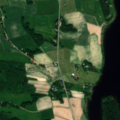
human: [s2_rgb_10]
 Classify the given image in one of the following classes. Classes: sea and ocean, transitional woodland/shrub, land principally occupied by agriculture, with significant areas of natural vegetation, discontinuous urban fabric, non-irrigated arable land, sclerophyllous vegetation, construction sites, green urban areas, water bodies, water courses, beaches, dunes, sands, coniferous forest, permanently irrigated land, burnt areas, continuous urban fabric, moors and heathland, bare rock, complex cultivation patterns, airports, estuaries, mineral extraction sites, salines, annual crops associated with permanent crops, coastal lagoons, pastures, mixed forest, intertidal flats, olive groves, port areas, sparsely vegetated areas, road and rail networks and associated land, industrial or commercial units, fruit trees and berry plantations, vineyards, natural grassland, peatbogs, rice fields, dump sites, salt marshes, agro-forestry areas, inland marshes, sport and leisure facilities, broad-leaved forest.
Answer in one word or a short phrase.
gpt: non-irrigated arable land, land principally occupied by agriculture, with significant areas of natural vegetation, broad-leaved forest, coniferous forest, transitional woodland/shrub, water bodies